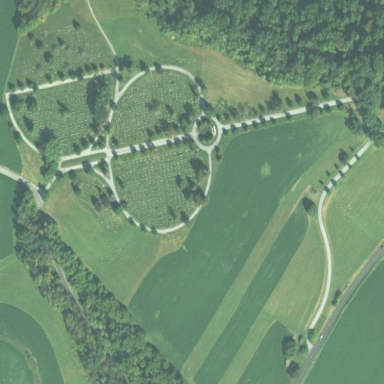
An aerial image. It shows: Cemetery.